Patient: sex F, age 76
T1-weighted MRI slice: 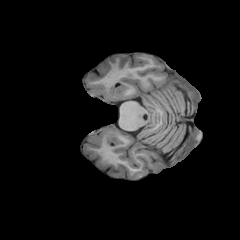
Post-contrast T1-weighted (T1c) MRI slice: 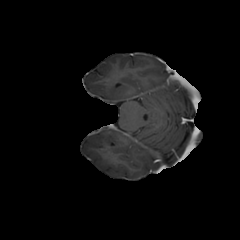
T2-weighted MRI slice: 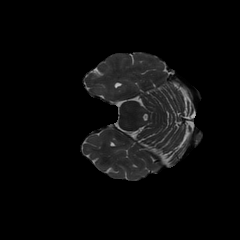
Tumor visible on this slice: no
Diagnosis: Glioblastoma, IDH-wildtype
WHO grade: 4